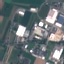
Land use / land cover: Industrial